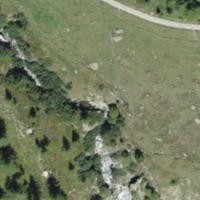
EUNIS habitat code: 23
Species observed at this site:
Nardus stricta